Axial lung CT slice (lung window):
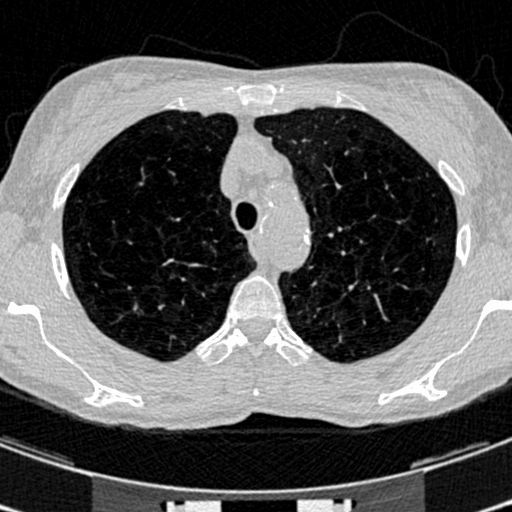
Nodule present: no